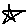
Label: star